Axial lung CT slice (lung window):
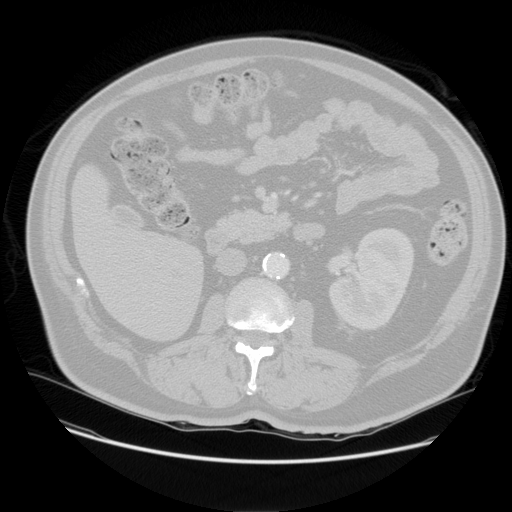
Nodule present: no